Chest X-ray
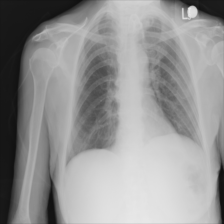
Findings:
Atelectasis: negative
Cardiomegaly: negative
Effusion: negative
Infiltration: negative
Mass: negative
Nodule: negative
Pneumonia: negative
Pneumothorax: negative
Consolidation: negative
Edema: negative
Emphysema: negative
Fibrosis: negative
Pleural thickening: negative
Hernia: negative